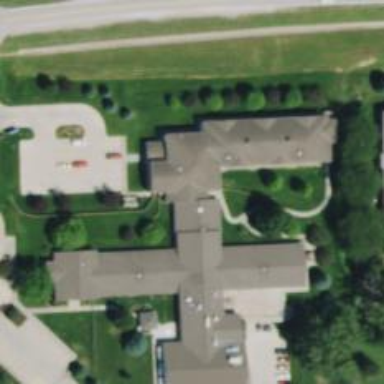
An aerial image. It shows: Nursing home.